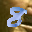
Label: 8